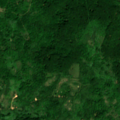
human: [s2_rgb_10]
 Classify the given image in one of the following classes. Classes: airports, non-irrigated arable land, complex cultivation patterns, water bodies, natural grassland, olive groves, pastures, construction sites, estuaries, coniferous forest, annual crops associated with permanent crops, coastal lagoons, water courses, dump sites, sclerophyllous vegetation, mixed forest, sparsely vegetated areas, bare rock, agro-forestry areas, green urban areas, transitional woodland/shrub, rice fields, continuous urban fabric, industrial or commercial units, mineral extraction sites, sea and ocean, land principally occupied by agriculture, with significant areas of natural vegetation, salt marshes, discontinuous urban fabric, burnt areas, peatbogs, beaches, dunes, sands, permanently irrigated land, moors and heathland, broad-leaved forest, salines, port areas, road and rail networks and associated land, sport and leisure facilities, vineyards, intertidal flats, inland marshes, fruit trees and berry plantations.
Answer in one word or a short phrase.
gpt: land principally occupied by agriculture, with significant areas of natural vegetation, broad-leaved forest, transitional woodland/shrub